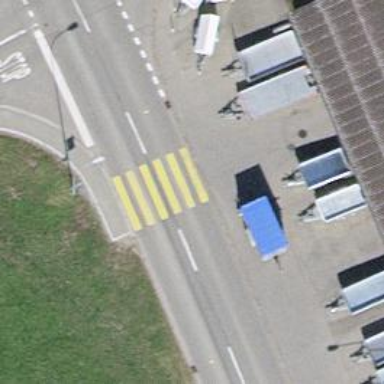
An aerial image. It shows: Public transport stop position.